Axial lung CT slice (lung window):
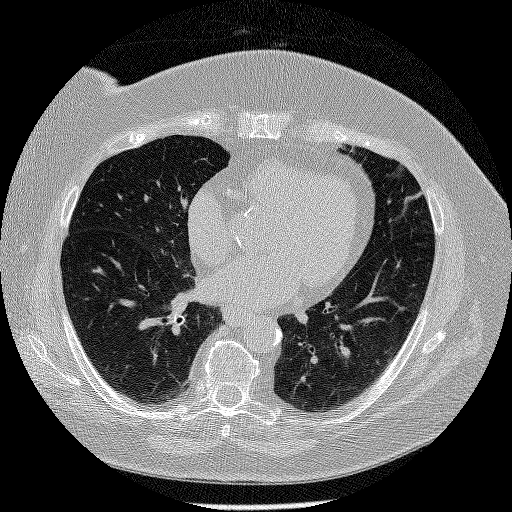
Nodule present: no